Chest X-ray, AP view. Patient: 22 years old, sex M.
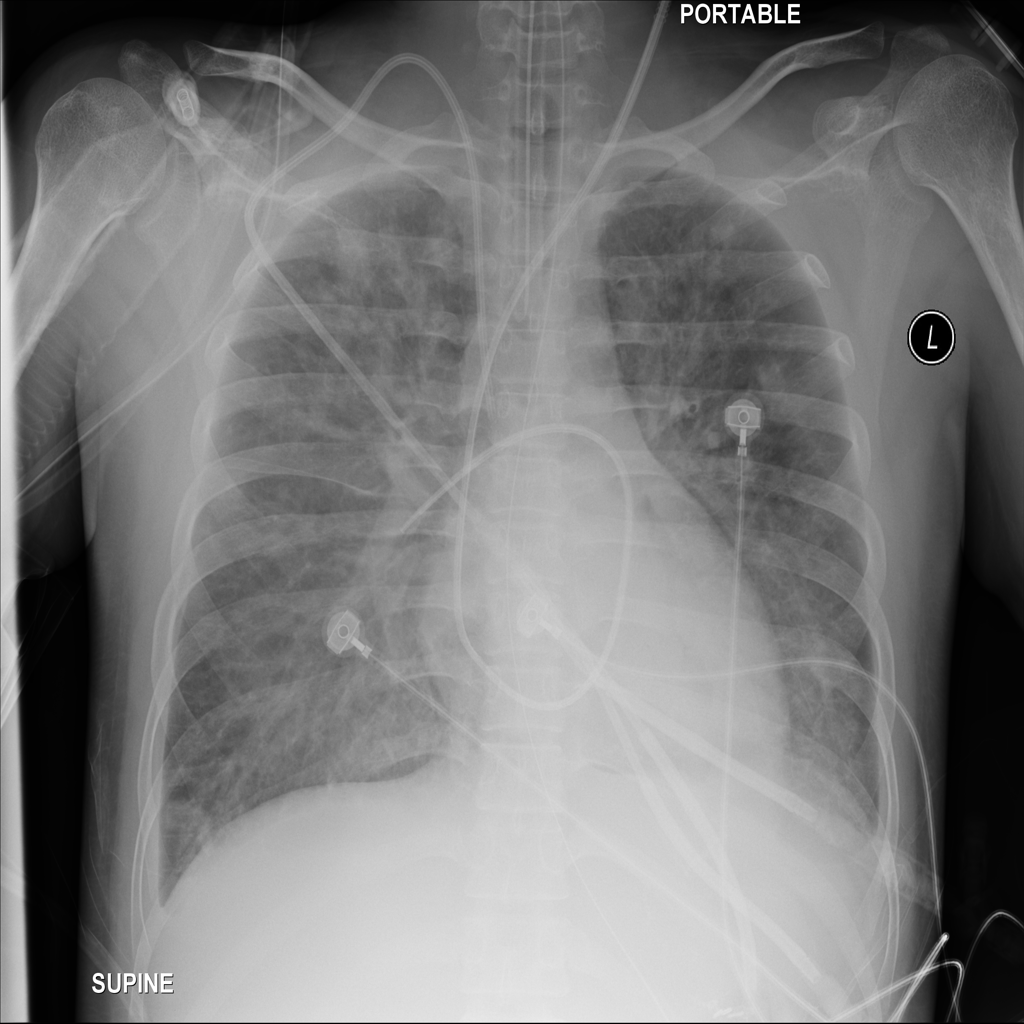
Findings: Edema